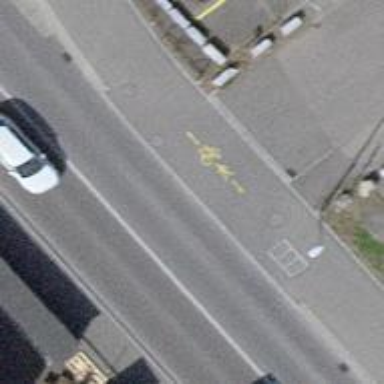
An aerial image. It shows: Crossing on the road.